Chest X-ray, AP view. Patient: 52 years old, sex M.
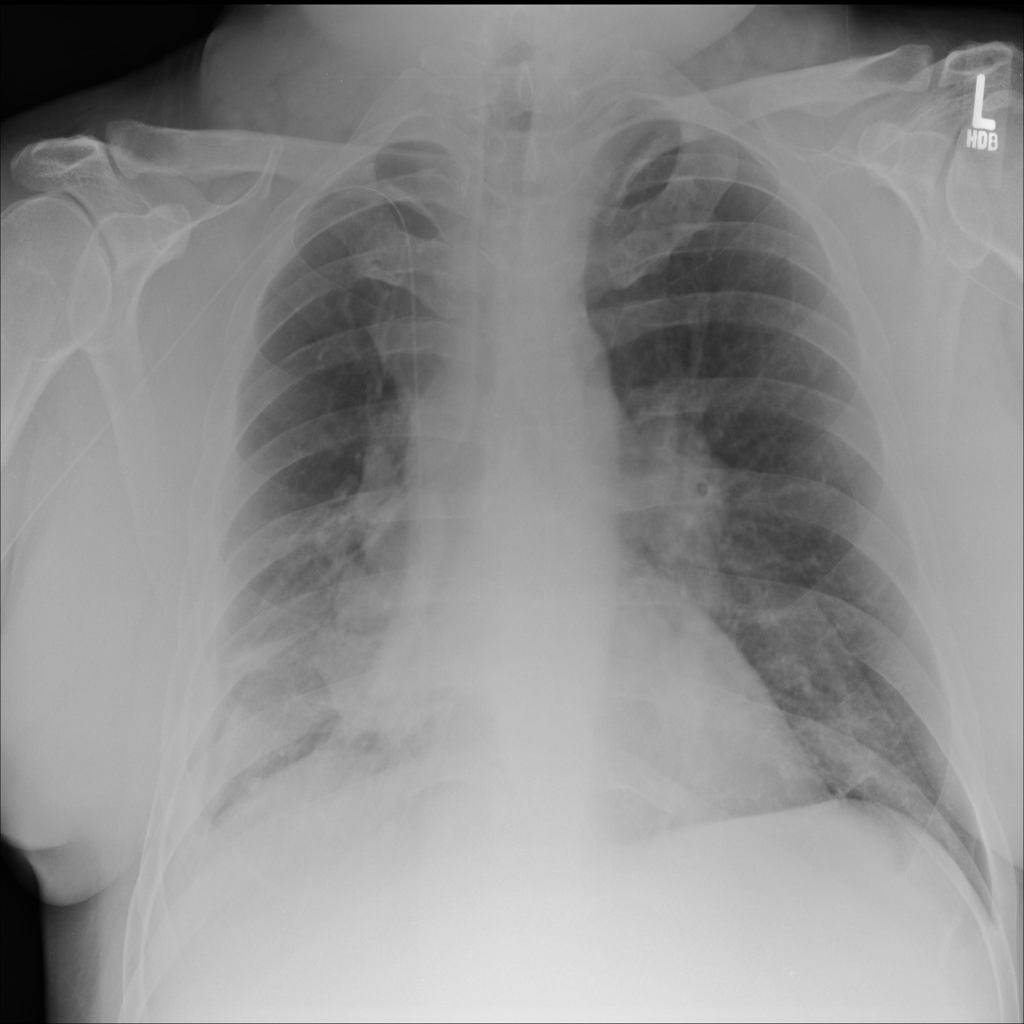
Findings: No Finding